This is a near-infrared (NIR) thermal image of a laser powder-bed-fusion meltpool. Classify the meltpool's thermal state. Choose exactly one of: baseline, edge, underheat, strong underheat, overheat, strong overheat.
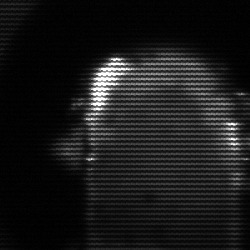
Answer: baseline